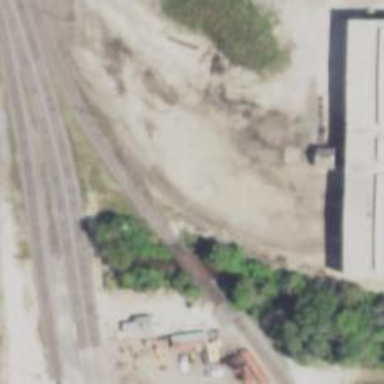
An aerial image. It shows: Abandoned railway yard is depicted.